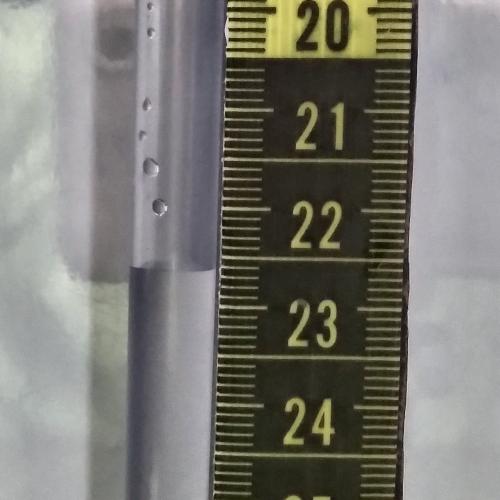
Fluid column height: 22.6 cm